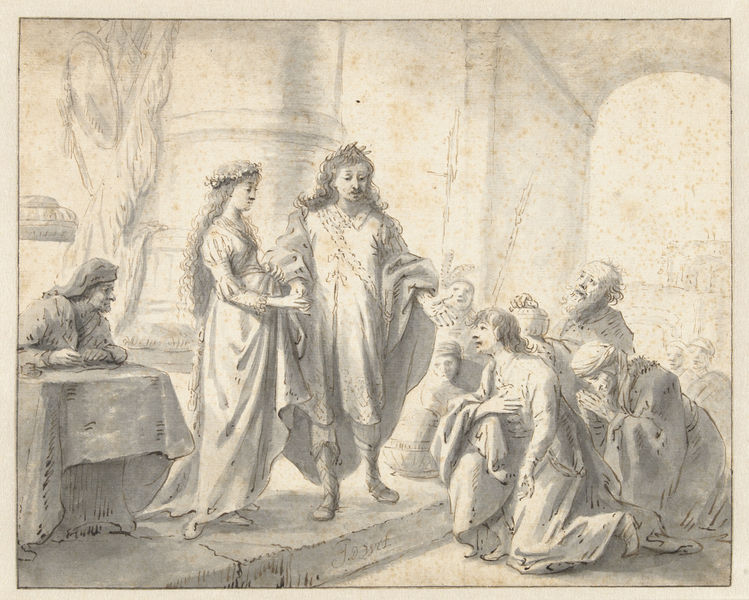
Titel: Scipio en de Afrikaanse bruid
Künstler: Jacob de (I) Wet
Standort: Amsterdam
Institution: Rijksmuseum
Schlagwörter: feder, mann, mädchen, sitzen, frau, männer, skizze, tisch, zeichnung, schloss, haube, rembrandt, haare, mantel, paar, krone, papier, bogen, sepia, könig, braut, stufe, tor, tusche, gewölbe, torbogen, radierung, knien, kranz, ehe, mittelalter, priester, bittsteller, menschengruppe, huldigung, lanzen, hochzeit, schreiber, bitte, mann frau, rembrand, schwangerschaft, lange, rechte hand, gratulation, reiches paar